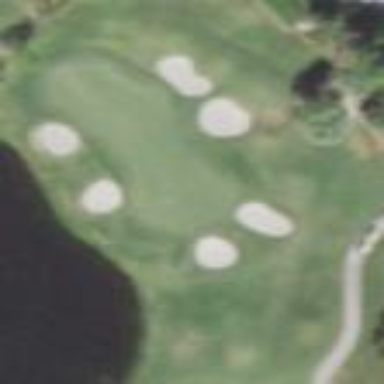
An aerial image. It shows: Area of rough grass used for golf.